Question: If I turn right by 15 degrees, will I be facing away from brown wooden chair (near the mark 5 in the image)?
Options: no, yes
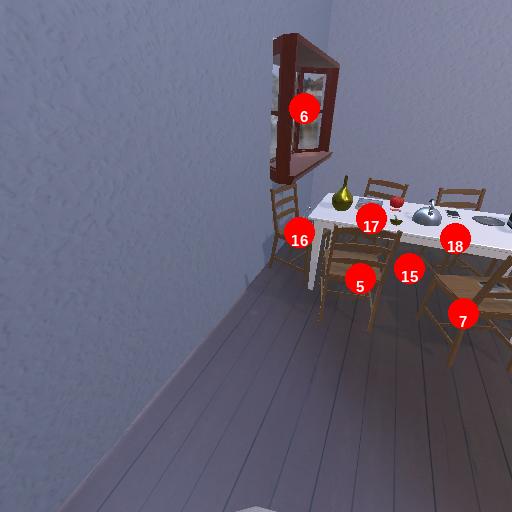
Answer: no